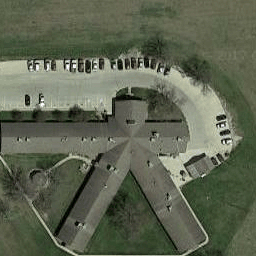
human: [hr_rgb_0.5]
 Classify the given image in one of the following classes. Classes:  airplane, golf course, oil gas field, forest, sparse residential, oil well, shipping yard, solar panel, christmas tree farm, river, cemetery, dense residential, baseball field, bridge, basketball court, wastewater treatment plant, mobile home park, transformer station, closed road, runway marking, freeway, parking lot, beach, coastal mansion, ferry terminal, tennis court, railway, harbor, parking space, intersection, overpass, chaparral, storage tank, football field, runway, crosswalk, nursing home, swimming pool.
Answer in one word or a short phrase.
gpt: nursing home